Field crop: tomato
Growth stage: 1
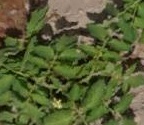
Species: tomato